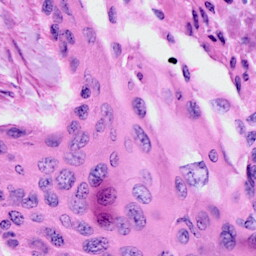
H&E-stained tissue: Cervix